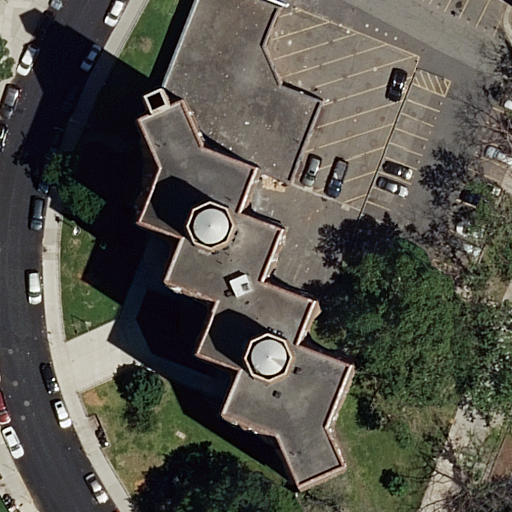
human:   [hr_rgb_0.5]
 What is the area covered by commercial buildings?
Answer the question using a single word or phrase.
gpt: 0m2

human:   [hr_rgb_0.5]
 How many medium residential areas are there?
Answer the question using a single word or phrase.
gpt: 0

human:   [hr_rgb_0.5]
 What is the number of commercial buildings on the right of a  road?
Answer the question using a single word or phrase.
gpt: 0

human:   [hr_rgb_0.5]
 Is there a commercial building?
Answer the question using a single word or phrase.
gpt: no

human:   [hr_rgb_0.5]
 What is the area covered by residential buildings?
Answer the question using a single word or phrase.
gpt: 1347m2

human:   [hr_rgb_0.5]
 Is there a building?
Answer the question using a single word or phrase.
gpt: yes

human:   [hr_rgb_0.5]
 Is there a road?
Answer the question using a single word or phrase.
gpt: yes

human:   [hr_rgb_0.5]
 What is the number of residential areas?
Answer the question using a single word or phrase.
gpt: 1

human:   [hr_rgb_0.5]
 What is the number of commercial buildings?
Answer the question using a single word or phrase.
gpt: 0

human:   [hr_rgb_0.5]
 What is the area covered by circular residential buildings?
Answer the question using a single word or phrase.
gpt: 0m2

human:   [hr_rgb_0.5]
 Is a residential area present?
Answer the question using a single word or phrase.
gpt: yes

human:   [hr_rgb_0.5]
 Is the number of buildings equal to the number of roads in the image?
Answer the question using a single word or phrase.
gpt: no

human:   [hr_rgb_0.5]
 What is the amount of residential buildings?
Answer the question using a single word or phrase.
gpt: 2

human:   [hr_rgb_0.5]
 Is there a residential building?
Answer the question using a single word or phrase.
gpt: yes

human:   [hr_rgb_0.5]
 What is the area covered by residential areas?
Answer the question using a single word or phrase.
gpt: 9802m2

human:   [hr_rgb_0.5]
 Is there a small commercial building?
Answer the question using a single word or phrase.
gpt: no

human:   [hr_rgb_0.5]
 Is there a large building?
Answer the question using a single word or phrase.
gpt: yes

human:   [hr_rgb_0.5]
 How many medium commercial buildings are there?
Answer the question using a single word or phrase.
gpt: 0

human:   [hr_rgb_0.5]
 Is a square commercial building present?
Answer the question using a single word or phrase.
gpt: no

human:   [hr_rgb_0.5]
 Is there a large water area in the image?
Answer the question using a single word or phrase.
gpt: no

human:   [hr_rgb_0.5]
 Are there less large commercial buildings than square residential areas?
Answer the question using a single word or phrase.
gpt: no

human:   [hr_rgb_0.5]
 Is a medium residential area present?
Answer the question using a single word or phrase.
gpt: no

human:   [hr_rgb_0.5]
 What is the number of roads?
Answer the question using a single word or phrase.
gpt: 9

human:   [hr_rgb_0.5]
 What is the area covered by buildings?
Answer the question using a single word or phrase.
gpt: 1347m2

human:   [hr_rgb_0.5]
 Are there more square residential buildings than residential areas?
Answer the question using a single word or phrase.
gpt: no

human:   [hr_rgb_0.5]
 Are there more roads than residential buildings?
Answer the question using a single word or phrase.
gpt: yes

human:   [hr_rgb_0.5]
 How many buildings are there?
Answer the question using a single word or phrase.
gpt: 2

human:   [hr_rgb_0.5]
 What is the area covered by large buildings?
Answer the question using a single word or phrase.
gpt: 1325m2

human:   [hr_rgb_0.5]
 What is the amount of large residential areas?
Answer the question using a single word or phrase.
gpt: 1

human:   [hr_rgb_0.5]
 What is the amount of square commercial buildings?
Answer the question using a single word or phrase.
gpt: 0

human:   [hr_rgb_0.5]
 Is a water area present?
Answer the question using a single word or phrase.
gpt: no

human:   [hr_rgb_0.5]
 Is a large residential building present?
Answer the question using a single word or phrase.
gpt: yes

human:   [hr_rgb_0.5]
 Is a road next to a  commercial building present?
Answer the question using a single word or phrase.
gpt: no

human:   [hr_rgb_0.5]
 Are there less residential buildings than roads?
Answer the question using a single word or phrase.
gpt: yes

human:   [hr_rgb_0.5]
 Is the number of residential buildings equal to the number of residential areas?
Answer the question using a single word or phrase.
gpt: no

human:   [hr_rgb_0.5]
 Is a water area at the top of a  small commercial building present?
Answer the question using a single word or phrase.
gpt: no

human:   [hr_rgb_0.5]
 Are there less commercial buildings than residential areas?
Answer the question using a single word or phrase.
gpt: yes

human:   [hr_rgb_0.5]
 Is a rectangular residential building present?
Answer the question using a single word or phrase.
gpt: yes

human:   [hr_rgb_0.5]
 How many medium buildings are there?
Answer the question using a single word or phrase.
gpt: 0

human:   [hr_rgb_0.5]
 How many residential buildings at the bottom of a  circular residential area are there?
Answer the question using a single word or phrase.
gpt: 0

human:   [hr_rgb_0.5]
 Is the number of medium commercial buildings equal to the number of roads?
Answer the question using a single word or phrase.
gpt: no

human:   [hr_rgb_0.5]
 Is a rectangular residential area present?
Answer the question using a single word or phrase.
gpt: yes

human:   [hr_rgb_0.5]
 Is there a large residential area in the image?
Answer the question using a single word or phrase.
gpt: yes

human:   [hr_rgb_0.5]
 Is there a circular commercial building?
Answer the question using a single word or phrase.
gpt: no

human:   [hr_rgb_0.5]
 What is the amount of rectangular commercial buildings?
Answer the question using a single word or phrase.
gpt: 0

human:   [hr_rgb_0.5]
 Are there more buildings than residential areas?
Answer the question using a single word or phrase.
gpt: yes

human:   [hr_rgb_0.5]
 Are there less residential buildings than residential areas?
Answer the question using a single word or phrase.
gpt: no

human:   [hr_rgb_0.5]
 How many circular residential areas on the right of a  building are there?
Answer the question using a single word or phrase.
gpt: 0

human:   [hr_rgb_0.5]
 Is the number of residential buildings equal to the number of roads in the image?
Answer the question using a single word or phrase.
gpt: no

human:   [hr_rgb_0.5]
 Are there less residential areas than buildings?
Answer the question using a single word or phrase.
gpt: yes

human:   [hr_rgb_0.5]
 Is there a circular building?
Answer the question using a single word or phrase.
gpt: no

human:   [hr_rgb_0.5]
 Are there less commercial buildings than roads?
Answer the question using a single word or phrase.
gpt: yes

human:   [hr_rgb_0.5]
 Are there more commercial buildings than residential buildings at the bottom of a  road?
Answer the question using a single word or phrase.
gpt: no

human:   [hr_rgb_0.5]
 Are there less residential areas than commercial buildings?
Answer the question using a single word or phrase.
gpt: no

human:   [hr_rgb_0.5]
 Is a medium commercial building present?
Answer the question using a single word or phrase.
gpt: no

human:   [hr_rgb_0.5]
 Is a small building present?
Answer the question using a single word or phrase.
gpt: yes

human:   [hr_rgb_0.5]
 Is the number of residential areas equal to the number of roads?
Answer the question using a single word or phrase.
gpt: no

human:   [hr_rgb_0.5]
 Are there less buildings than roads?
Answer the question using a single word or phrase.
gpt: yes

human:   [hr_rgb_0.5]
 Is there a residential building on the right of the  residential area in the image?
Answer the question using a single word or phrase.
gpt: no

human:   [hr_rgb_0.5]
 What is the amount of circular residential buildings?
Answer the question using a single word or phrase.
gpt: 0

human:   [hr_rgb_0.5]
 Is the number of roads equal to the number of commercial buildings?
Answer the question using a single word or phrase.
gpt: no

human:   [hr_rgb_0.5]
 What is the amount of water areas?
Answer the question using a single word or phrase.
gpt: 0

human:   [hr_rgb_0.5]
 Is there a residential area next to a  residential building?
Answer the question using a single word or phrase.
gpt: yes

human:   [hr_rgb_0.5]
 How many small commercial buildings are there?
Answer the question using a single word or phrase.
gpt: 0